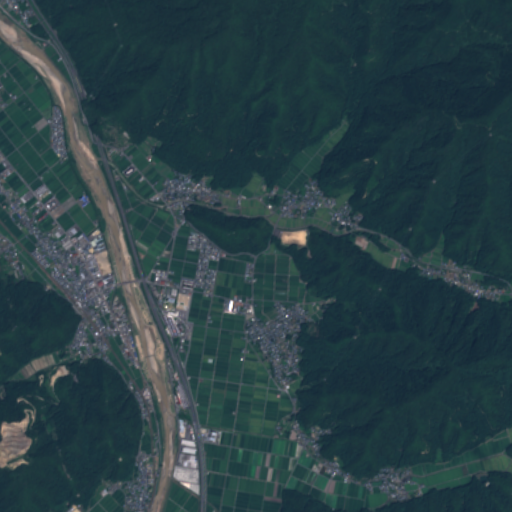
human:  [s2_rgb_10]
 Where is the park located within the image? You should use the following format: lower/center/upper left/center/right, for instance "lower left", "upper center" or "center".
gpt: The park is located in the center left of the image.
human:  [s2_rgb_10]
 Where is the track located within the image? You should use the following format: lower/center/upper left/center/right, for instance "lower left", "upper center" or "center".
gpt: The track is located in the lower left of the image.
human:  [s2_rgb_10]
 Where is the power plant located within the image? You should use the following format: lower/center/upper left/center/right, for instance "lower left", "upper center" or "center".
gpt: There is no power plant in the image.